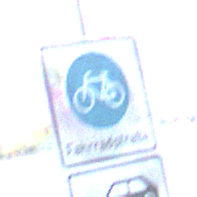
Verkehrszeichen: BeginnFahrradstrasse
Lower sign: MehrspurigeFahrzeugeFrei1
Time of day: SunriseSunset
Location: Outdoor (Urban)
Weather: PartlyCloudy
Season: NotSpecified
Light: Natural